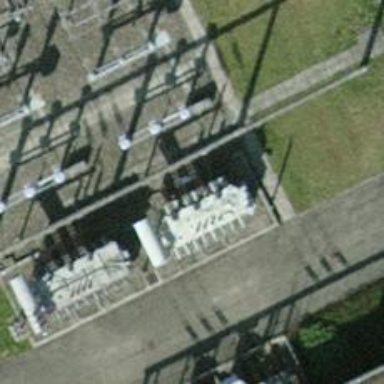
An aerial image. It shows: Outdoor distribution transformer.